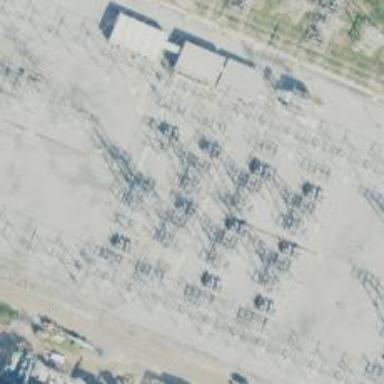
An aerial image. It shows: Switch used for power control.